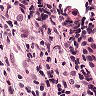
Metastatic tissue present: yes